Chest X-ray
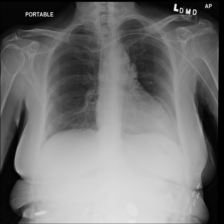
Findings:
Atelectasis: negative
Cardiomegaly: negative
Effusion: negative
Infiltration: negative
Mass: negative
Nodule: negative
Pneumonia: negative
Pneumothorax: negative
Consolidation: negative
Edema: negative
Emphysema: negative
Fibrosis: negative
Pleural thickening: negative
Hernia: negative